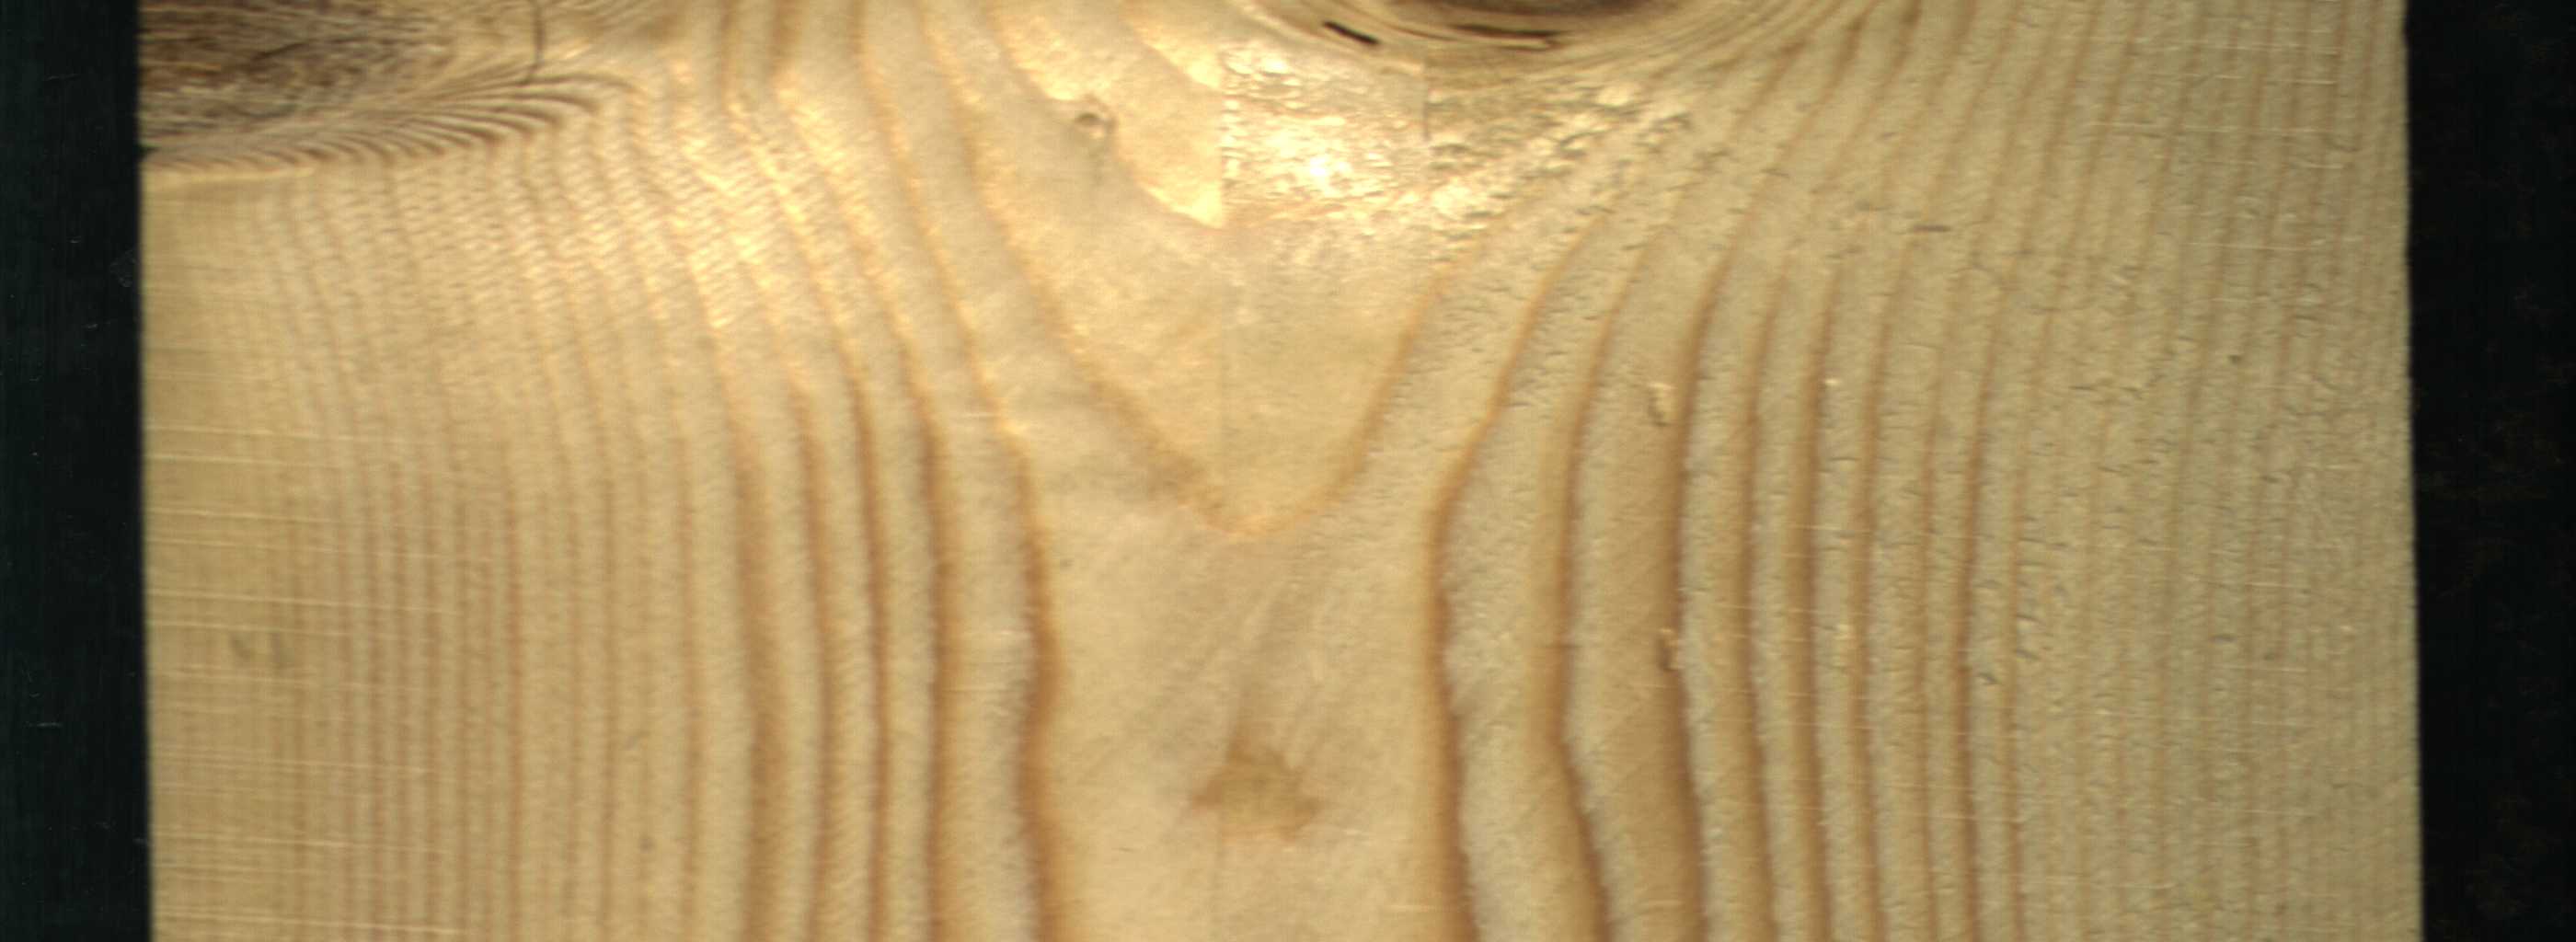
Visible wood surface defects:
Dead_Knot
Live_Knot